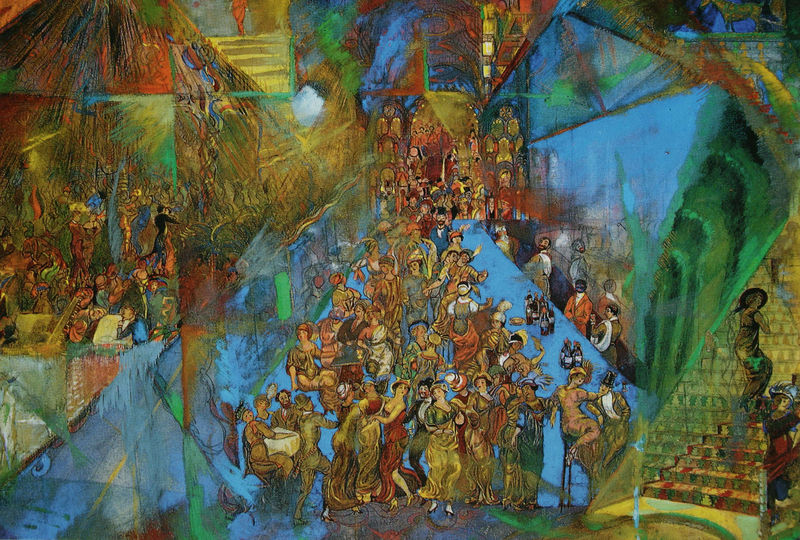
Titel: Die Bar Olympia in Paris
Künstler: Georgij Jakulow
Standort: St. Petersburg
Institution: Russisches Museum
Schlagwörter: blau, gemälde, mann, dreieck, frauen, gelb, grün, menschen, bar, bunt, fenster, frau, hell, hut, kleid, licht, männer, nacht, paris, straße, stuhl, tisch, tische, dame, rot, ensor, expressionismus, fest, gesellschaft, leute, masse, menge, party, tanz, zylinder, barkeeper, feier, feiern, kneipe, trinken, geschichte, herr, spiegel, felder, gold, personen, musik, musiker, tanzen, ornage, bilder, perspektive, schuhe, abstrakt, farben, fläche, modern, farbe, formen, rand, figuren, treppe, treppen, essen, frack, spielen, ornamente, stufen, abstraktion, tor, antike, religion, strahlen, strahl, kunst, mahl, orgie, arkaden, ausgehen, palmen, prozession, zentrum, icht, personengruppe, pyramide, ornamentik, dreiecke, drachen, action, zelt, aufbau, regenbogen, fete, pyramiden, zusammenkunft, saxophon, volksversammlung, synchrondarstellung, tissot, 20. jahrhundert, 1920, 1930, gelage feier, 1020